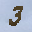
Label: 3